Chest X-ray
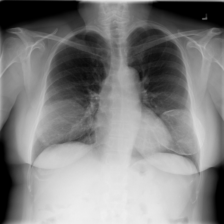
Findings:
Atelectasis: negative
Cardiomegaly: negative
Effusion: negative
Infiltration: negative
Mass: negative
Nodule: negative
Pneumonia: negative
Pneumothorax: negative
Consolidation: negative
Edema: negative
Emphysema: negative
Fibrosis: negative
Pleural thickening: negative
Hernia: negative